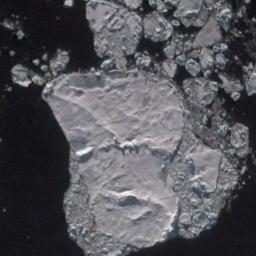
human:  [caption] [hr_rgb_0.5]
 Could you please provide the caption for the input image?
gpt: There are sea ice of different sizes .

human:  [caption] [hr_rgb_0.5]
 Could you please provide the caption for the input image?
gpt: There is a big ice and many small ice on the dark blue sea .

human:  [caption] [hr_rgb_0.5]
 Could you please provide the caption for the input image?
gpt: A large piece of ice and many small pieces of ice floating around it float on the deep blue sea .

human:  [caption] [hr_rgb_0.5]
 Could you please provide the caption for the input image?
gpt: A large piece of sea ice and a lot of small pieces of sea ice gather together .

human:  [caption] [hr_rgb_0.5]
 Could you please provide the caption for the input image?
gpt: There are some pieces of sea ice linked into a sheet .